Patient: sex F, age 57
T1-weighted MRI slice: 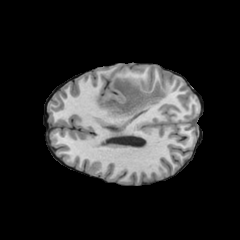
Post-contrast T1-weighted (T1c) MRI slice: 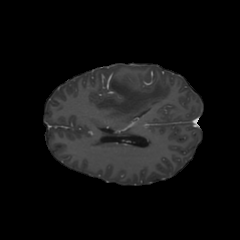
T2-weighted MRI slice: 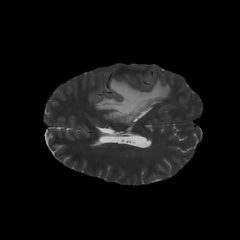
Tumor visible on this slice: yes
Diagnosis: Glioblastoma, IDH-wildtype
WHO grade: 4